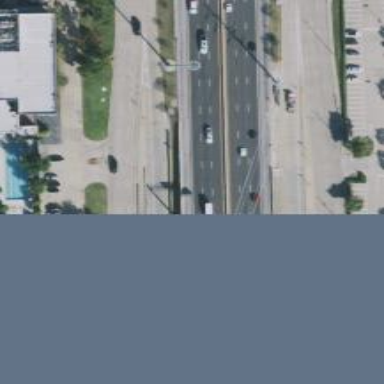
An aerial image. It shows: Toll gantry on the road.